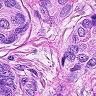
Metastatic tissue present: yes